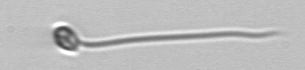
Label: flagellate